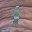
Label: 1